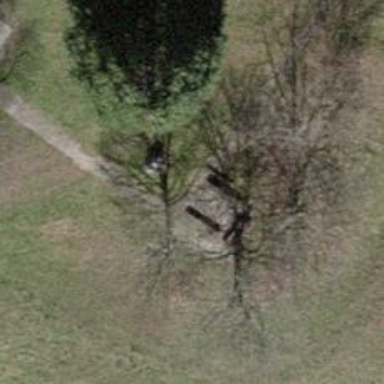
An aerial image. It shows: Bench for seating.